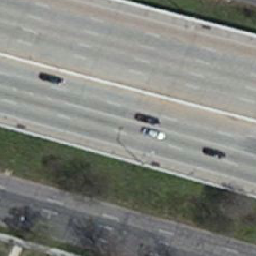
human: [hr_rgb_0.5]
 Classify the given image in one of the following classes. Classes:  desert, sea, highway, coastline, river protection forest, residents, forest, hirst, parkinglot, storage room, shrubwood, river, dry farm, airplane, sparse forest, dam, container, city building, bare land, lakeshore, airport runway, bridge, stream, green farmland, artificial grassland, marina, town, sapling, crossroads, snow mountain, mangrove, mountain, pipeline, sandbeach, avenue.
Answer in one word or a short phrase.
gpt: highway